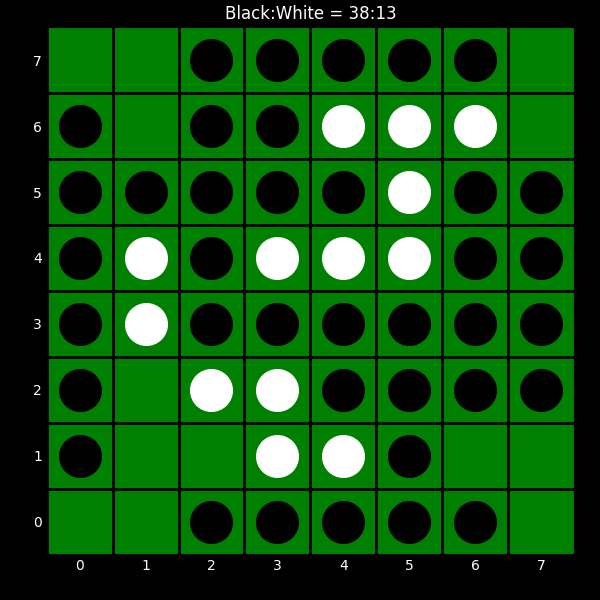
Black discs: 38
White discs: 13